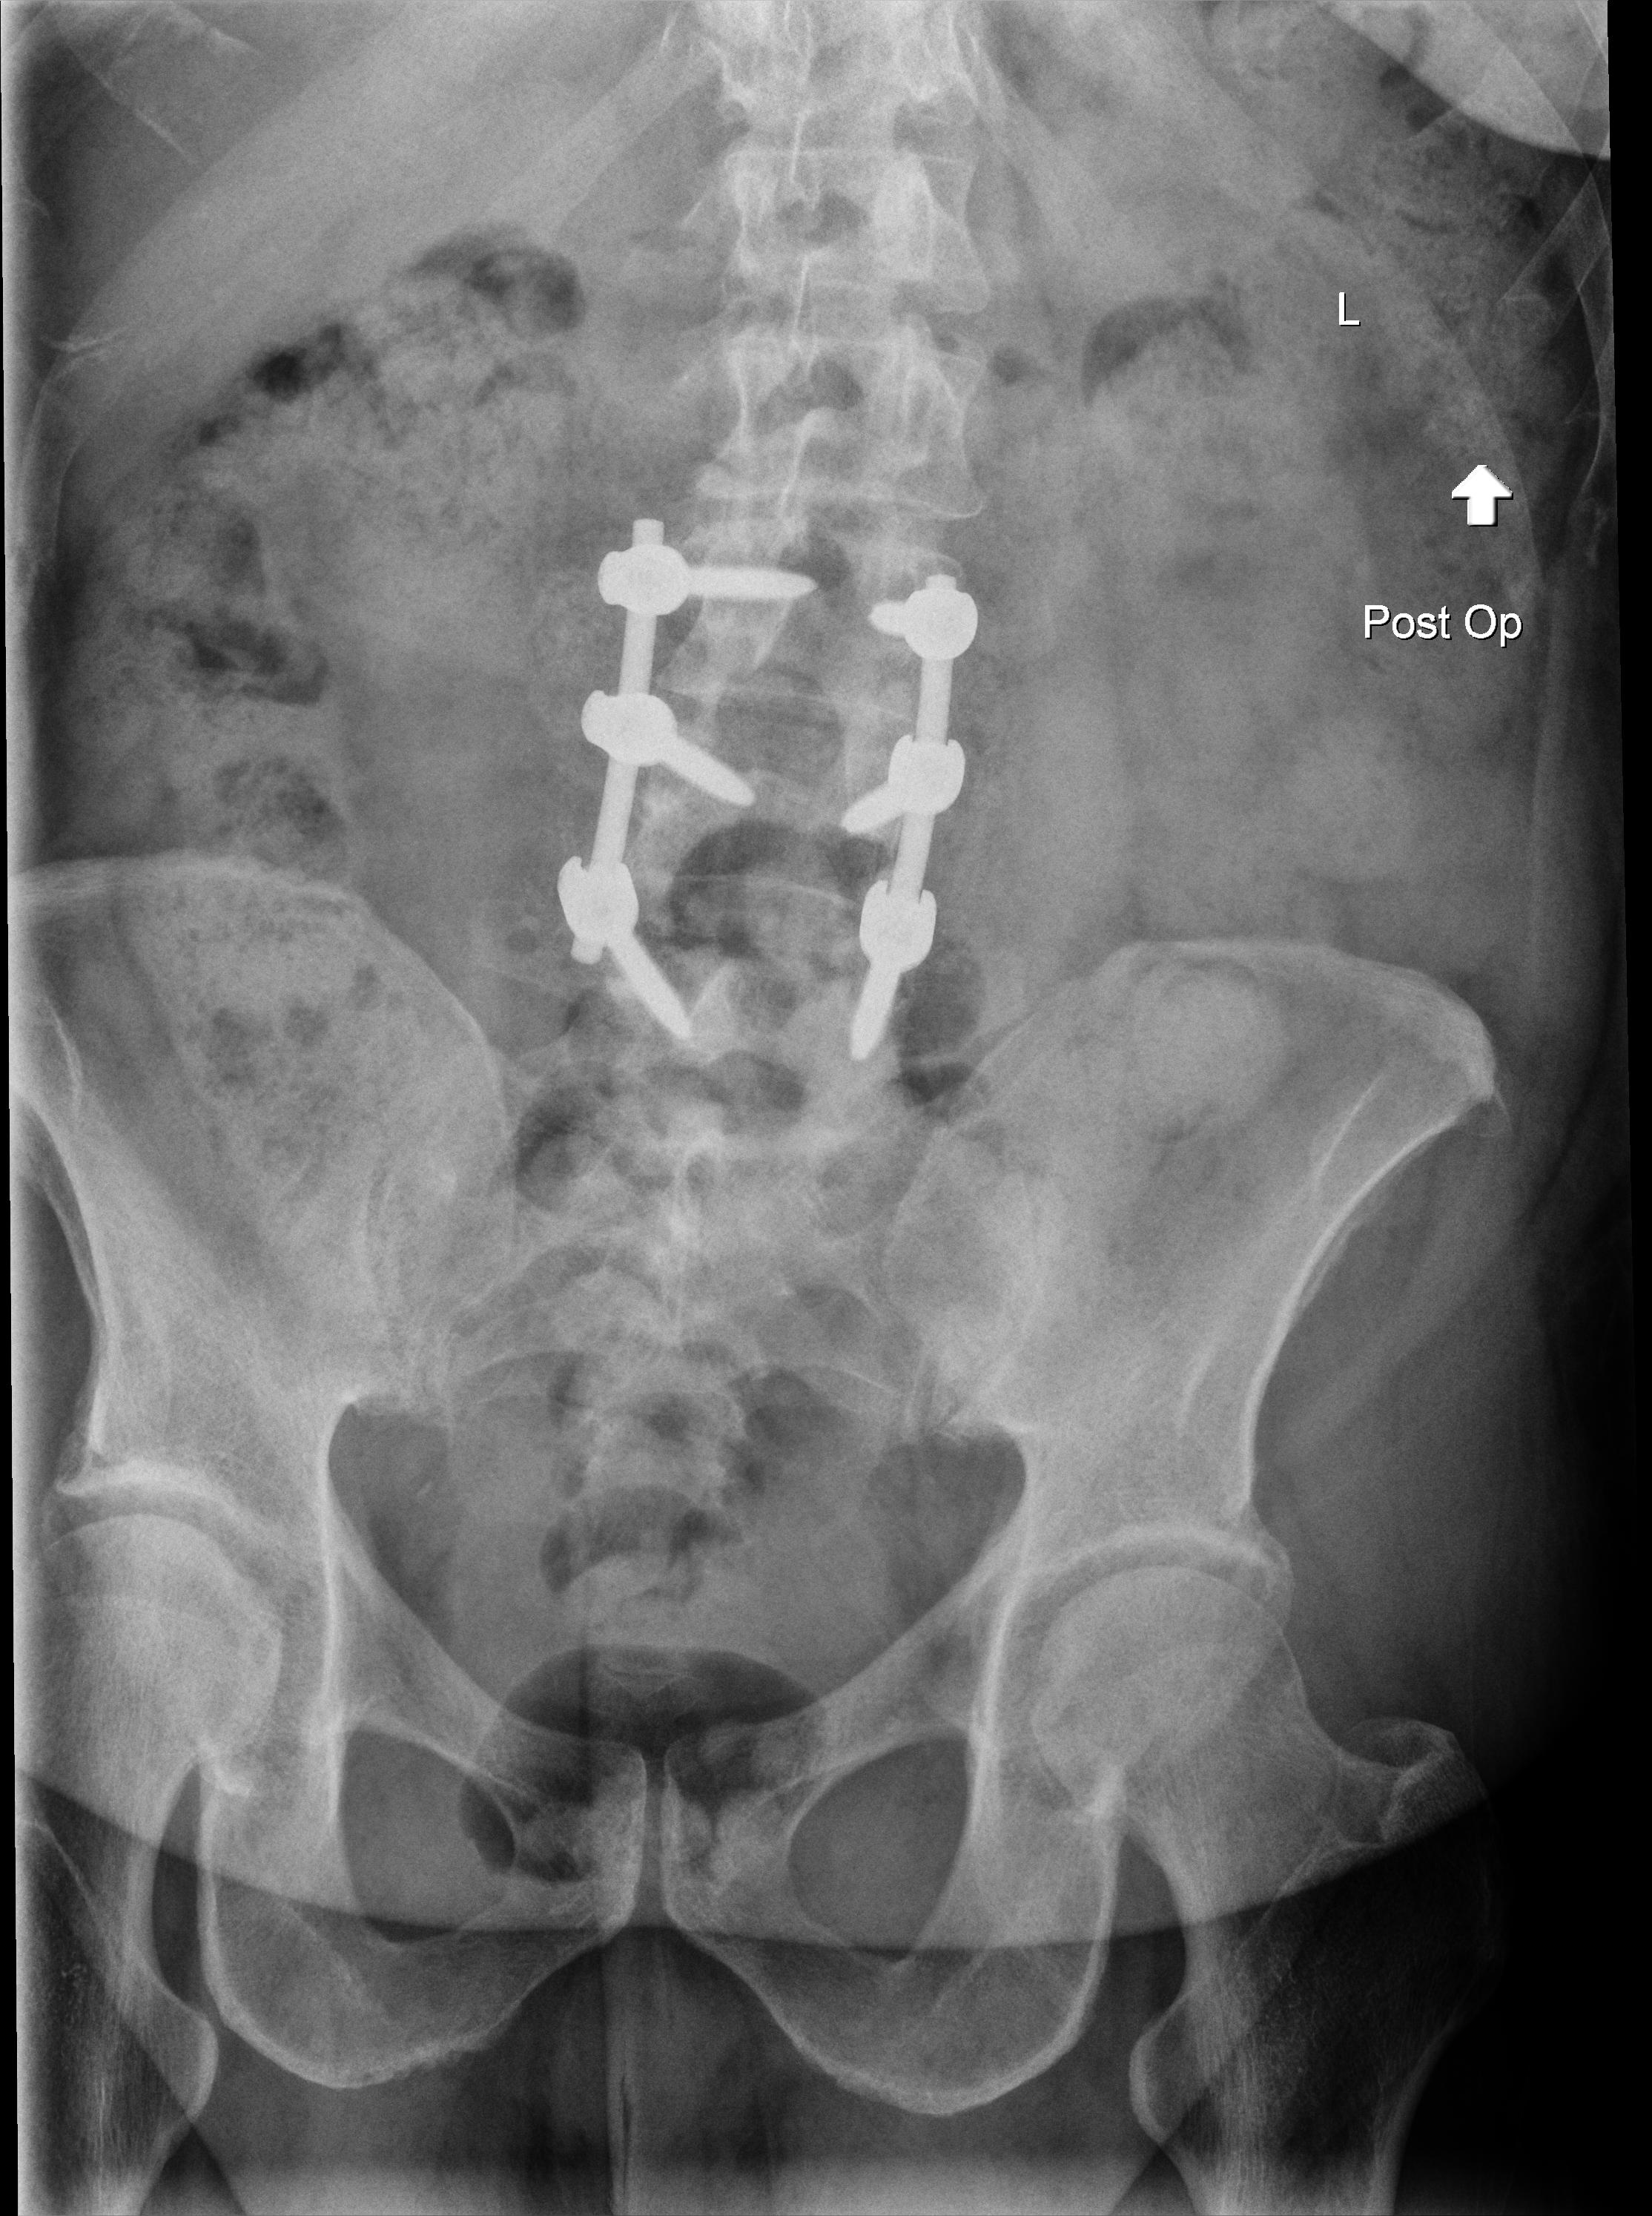
View: AP
Implant manufacturer: Styker everest (K2M)